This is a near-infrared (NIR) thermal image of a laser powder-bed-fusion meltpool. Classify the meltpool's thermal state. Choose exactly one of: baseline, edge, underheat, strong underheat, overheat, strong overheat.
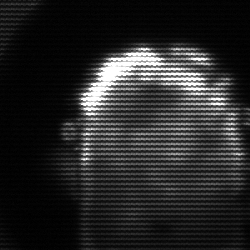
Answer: baseline